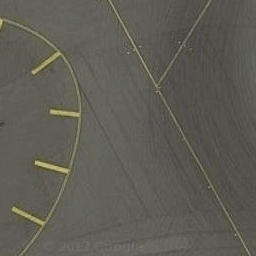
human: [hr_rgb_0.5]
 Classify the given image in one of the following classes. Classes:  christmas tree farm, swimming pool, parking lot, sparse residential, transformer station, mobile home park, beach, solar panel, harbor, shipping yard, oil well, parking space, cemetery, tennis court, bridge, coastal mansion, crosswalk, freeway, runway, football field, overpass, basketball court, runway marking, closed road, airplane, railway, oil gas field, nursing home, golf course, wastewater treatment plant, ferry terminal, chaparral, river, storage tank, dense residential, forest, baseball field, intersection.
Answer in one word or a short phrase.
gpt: runway marking